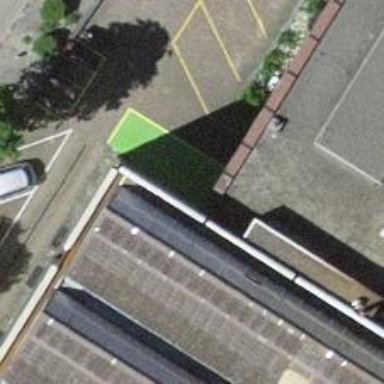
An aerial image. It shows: Charging station.